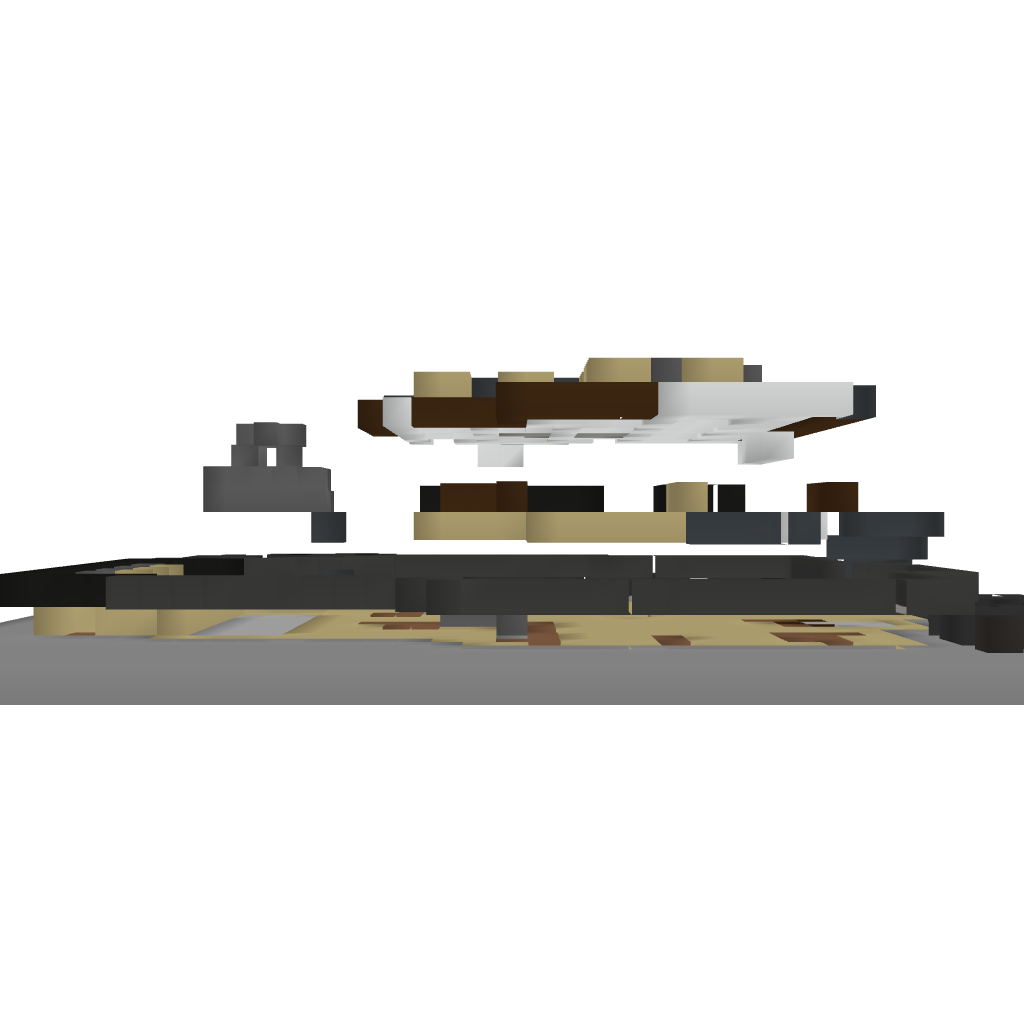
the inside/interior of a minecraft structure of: Modern House #2 (By Ecl1pse8) 1.7.2